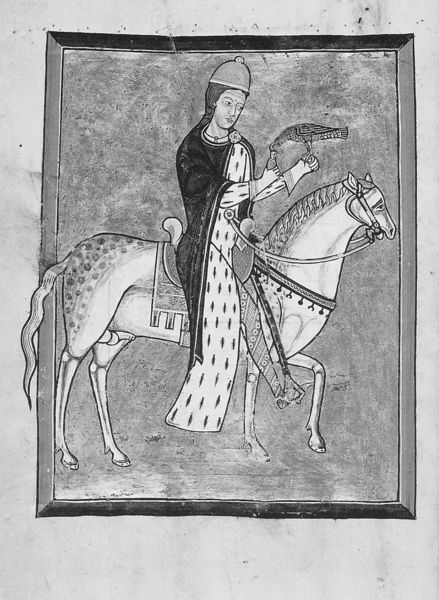
Titel: Psalter (Fécamp Psalter)
Institution: Den Haag, Koninklijke Bibliotheek
Schlagwörter: falke, mann, sitzen, hut, bild, pferd, reiter, hufe, sattel, schwanz, könig